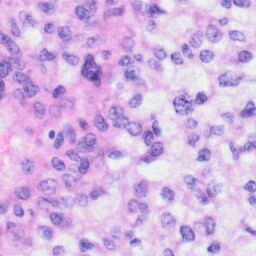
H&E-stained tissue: Liver